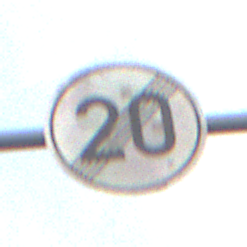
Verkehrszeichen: EndeGeschwindigkeit20
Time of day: SunriseSunset
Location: Outdoor (Urban)
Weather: PartlyCloudy
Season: NotSpecified
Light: Natural